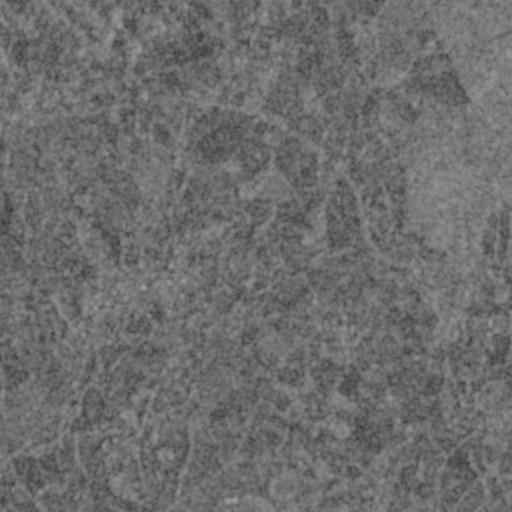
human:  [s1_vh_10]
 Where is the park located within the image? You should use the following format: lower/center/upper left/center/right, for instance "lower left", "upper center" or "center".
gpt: The park is located in the center left of the image.
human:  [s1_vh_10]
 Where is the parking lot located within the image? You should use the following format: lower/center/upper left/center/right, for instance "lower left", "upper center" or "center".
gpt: The parking lot is located in the left of the image.
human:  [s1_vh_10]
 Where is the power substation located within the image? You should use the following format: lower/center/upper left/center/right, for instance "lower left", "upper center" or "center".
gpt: The power substation is located in the upper left of the image.
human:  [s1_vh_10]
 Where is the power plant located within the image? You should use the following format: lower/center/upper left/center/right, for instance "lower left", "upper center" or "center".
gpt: There is no power plant in the image.

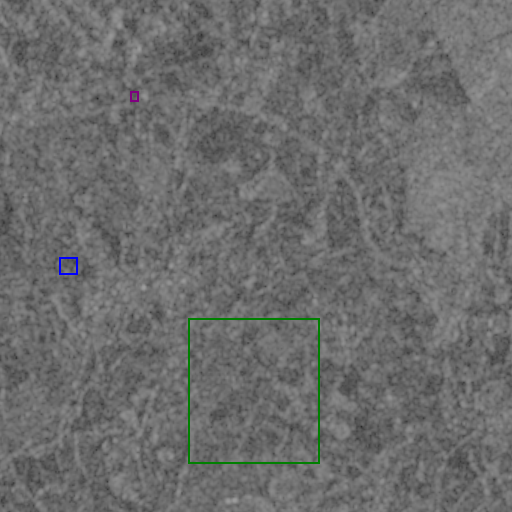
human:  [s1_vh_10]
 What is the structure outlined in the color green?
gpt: The structure outlined in green is a crop field.
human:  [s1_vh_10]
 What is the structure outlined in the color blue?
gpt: The structure outlined in blue is a park.
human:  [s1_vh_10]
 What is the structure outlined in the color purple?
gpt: The structure outlined in purple is a parking lot.
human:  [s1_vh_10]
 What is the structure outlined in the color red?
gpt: There is no red outline.